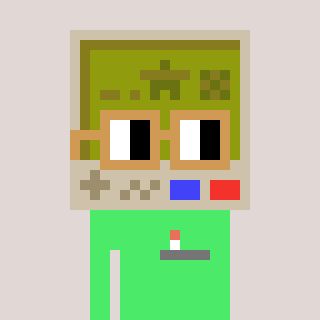
a pixel art character with square brown glasses, a gameboy-shaped head and a teal-colored body on a warm background